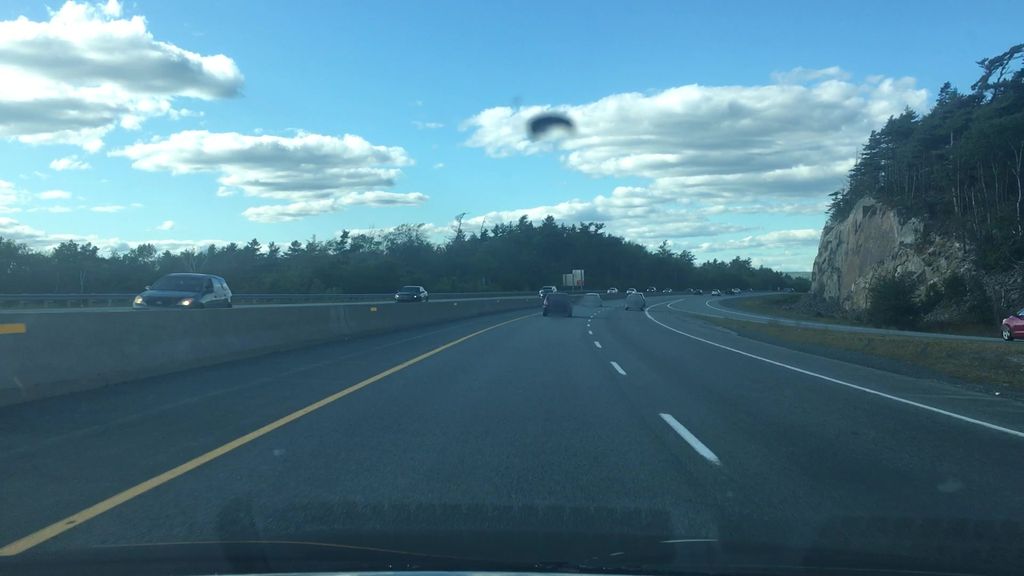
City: halifax